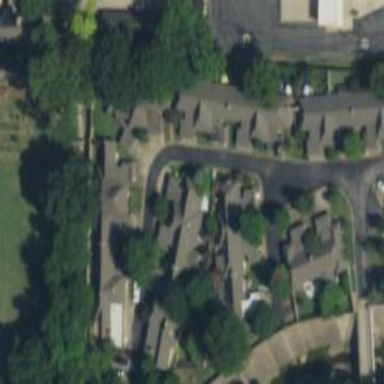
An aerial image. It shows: Living street.